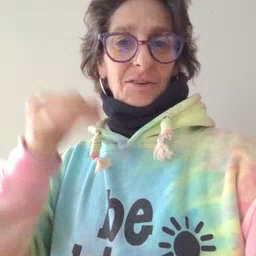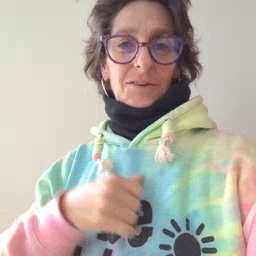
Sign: hair